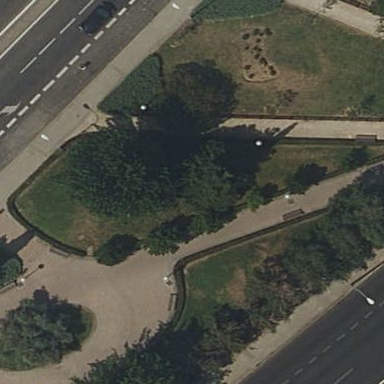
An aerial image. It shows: Park.